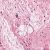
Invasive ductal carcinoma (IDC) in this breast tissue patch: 0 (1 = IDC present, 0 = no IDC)